Question: I am trying to make a box plot without faceting. Data look like this:
'''
species elevation hbl
datae 400 83
datae 300 92
datae 257 92
datae 350 102
datae 500 89
datae 625 100
datae 625 94
datae 632 87
datae 1000 100
datae 940 89
datae 1050 98
datae 550 79
datae 700 102
datae 638 86
abrae 1500 71
abrae 1600 80
abrae 1405 80
abrae 1470 90
abrae 1000 77
abrae 1125 88
abrae 1125 82
abrae 1132 75
abrae 1500 88
abrae 1440 77
abrae 1550 86
abrae 1050 67
abrae 1200 90
abrae 1138 74
abrae 1000 83
abrae 1100 92
abrae 905 92
abrae 970 102
abrae 500 89
abrae 625 100
abrae 625 94
abrae 632 87
abrae 1000 100
abrae 940 89
abrae 1050 98
mingan 1000 120
'''
The code below produces a box plot that pools hbl values for the two species of interest when both are present in a single bin of elevation, giving red (abrae), blue (datae), and grey (both), but I would like to get separate boxes for each species in all bins, on the same plot. What am I missing?
'''
library(ggplot2)
d = read.csv("path_to_file")
p = ggplot(d[d$species=="abrae" | d$species=="datae",], aes(x=elevation, y=hbl, fill=species, group=cut_interval(x=elevation, length=200)))
p + geom_boxplot()
'''

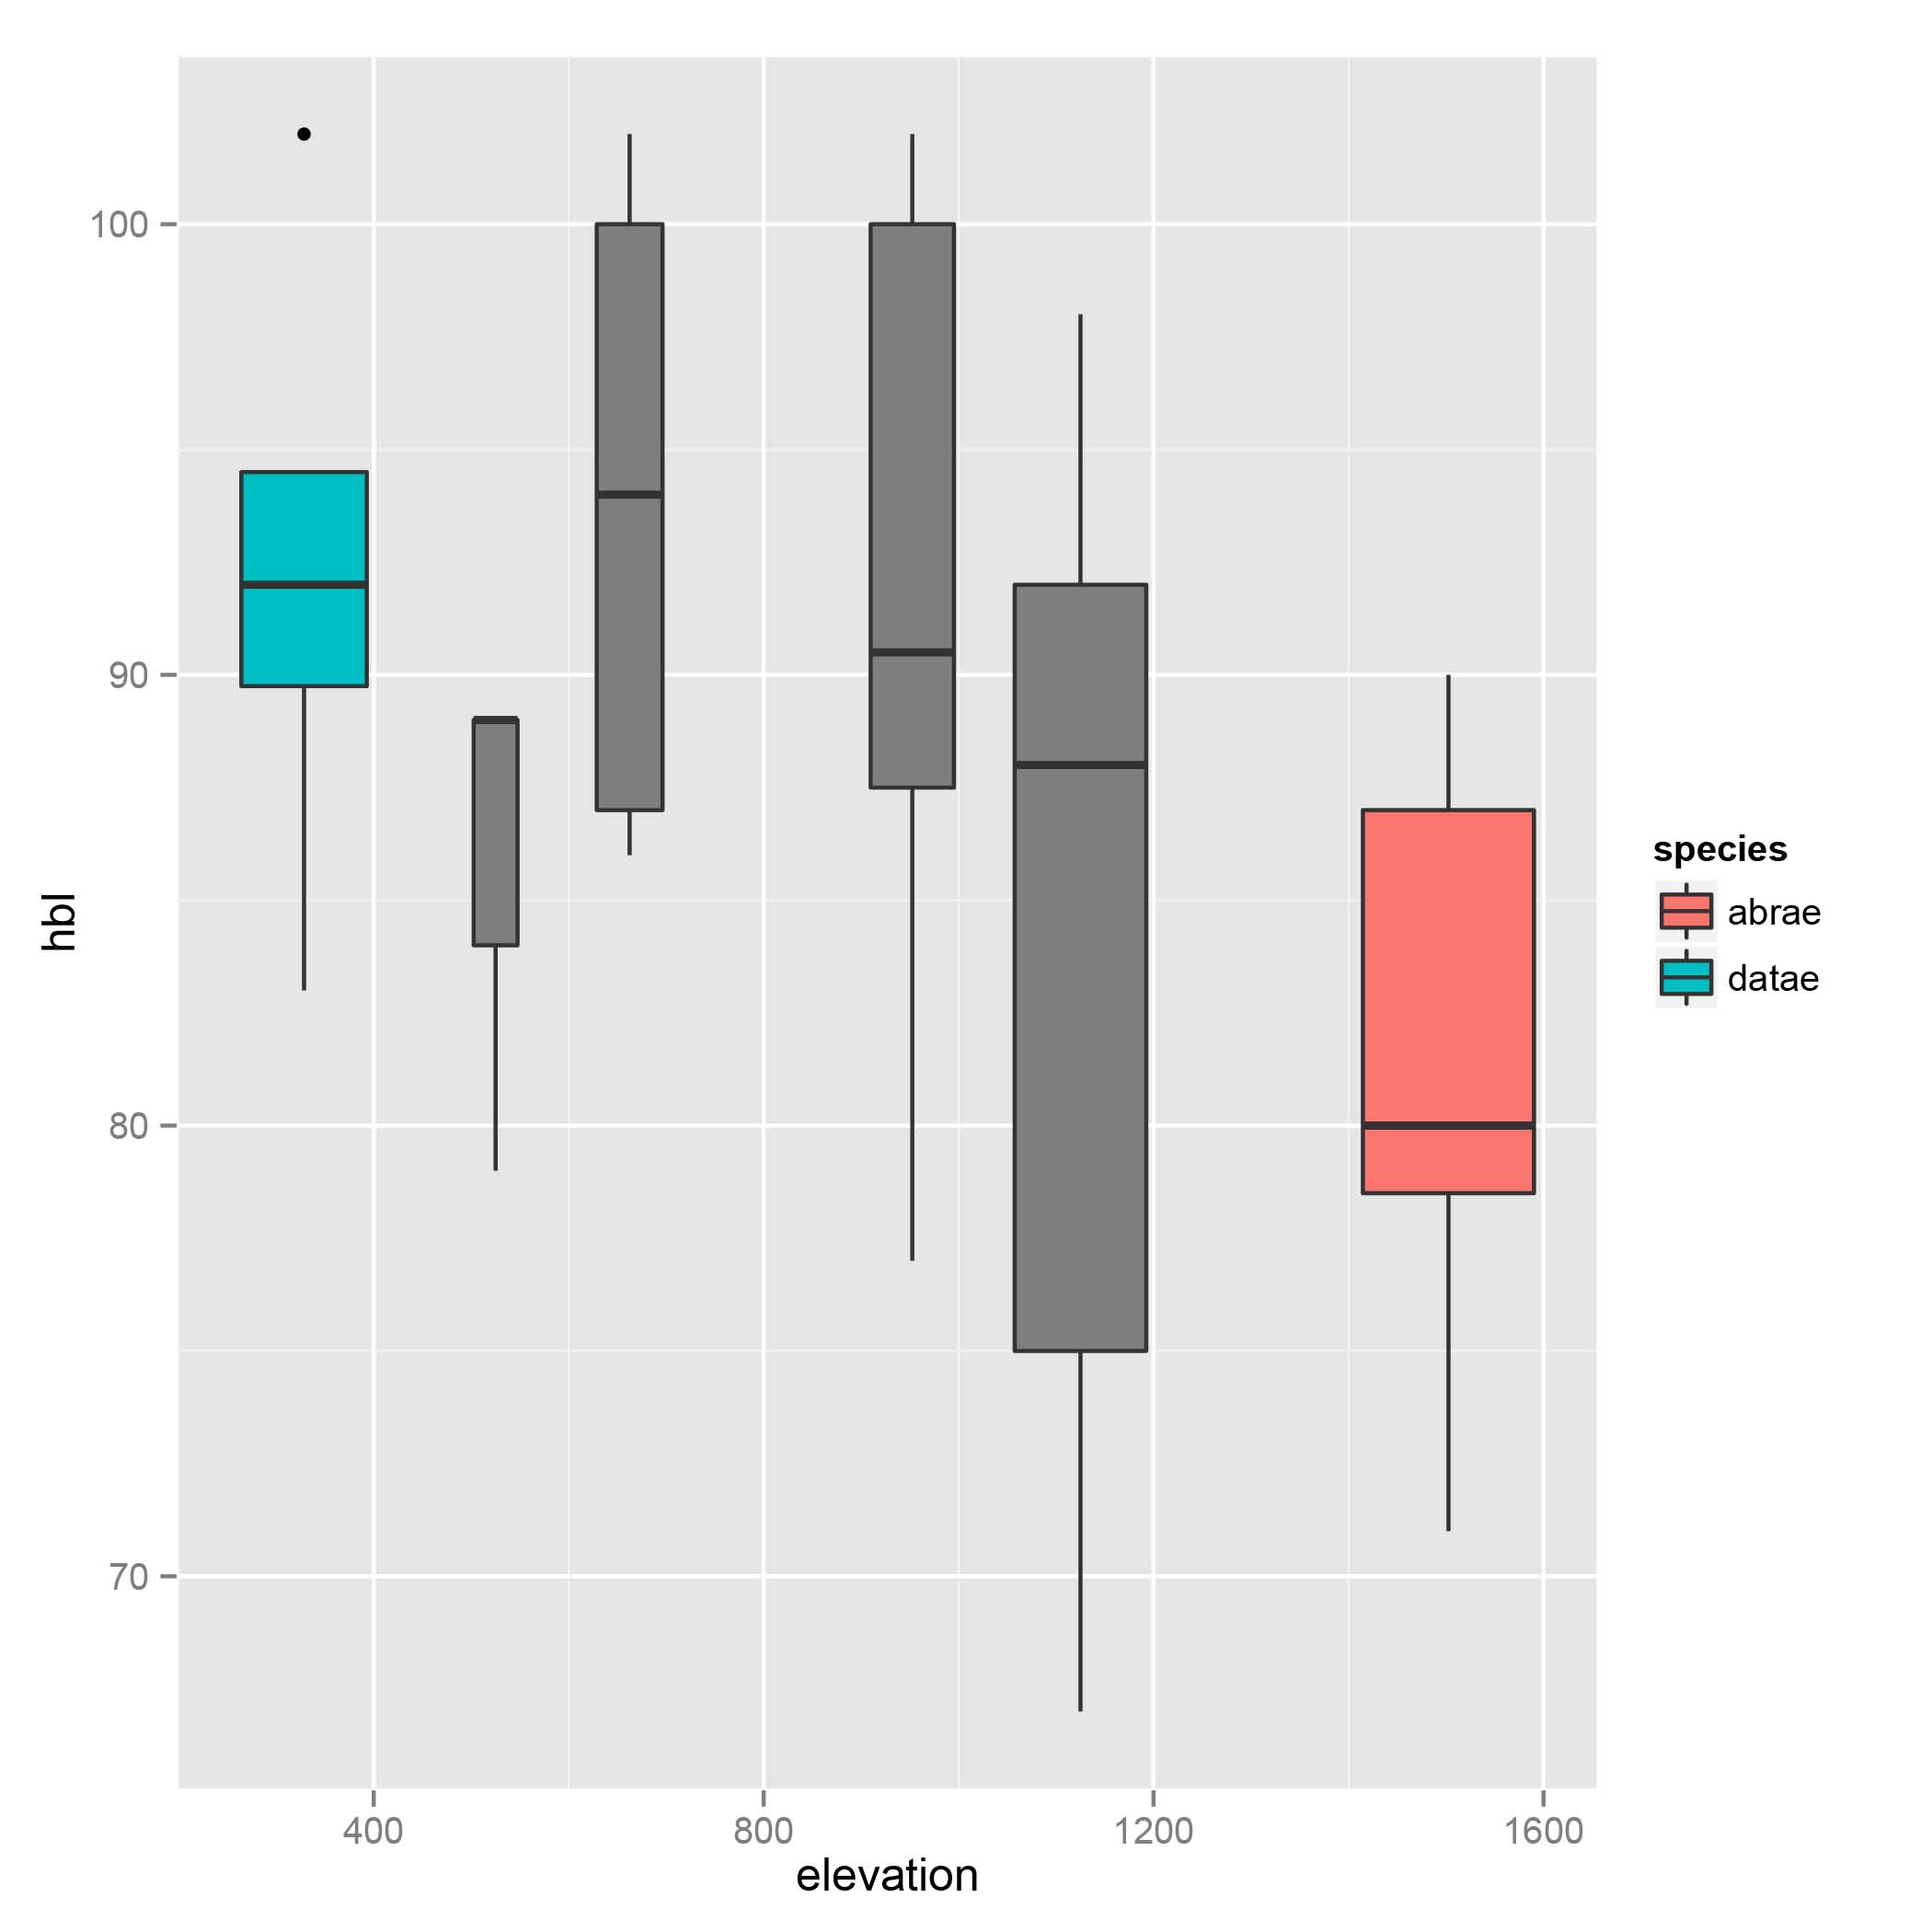
Answer: '''
ggplot(d[d$species=="abrae" | d$species=="datae",], aes(x=cut_interval(x=elevation, length=200), y=hbl, fill=species)) + geom_boxplot()
'''